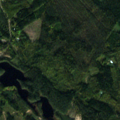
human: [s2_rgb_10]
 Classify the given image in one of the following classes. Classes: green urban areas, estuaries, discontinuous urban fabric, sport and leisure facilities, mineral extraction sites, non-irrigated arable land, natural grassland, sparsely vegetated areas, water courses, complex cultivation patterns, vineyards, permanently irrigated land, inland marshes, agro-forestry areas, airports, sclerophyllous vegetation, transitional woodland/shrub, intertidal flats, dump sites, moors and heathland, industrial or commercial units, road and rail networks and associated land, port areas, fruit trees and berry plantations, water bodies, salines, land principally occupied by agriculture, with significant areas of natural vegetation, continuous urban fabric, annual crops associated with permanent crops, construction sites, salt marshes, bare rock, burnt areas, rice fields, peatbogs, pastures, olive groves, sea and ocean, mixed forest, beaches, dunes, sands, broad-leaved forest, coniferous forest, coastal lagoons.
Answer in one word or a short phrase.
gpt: coniferous forest, mixed forest, transitional woodland/shrub